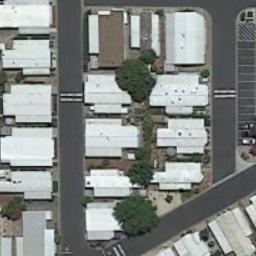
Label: mobile_home_park